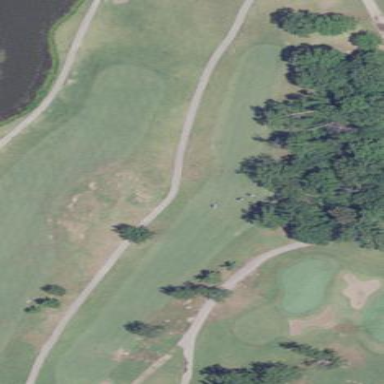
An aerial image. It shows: Well-maintained grassy area designated as golf fairway.